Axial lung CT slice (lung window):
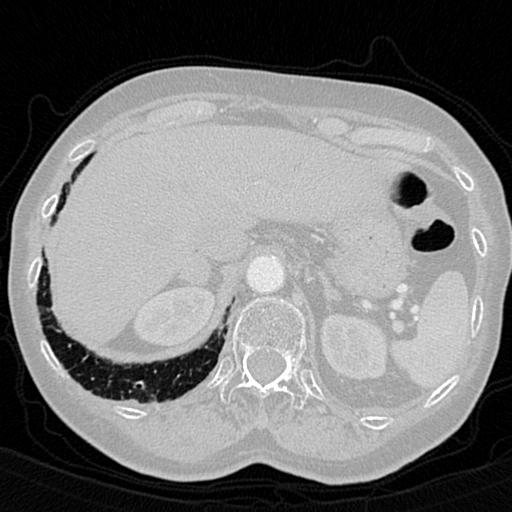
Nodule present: no